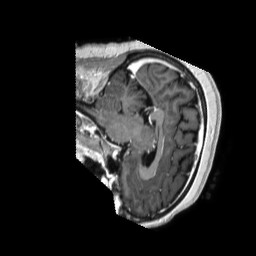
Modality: T1w
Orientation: sagittal
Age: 43
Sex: female
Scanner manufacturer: philips
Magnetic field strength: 1.5 T
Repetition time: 0.008341 s
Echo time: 0.003825 s